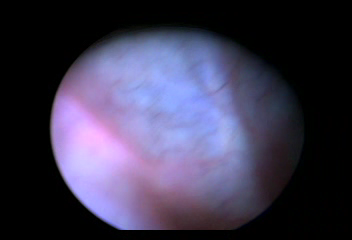
Modality: BLC
Class: Normal mucosa
Bladder cancer association: No